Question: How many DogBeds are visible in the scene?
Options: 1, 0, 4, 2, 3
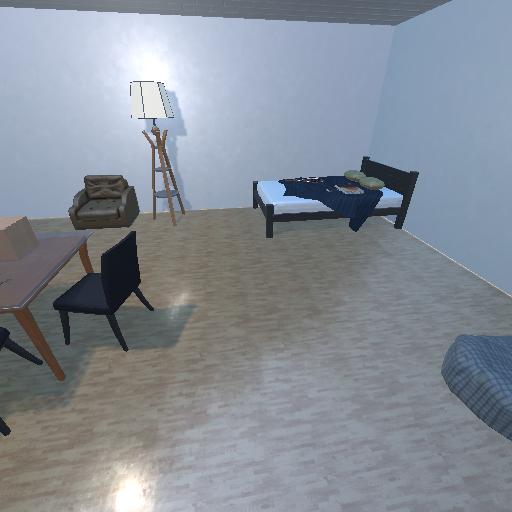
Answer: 1